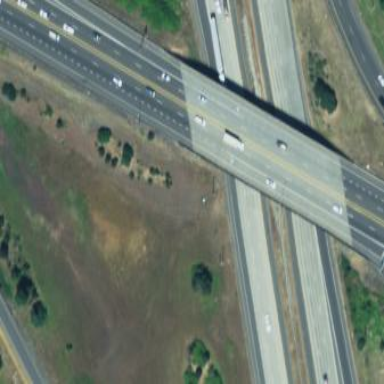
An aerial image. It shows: Bridge with beam structure.